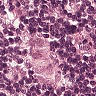
Metastatic tissue present: yes